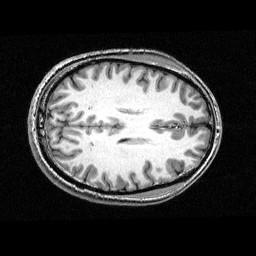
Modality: T1w
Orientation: axial